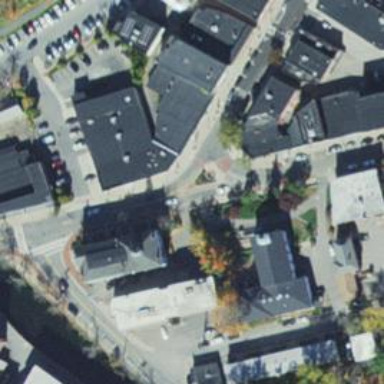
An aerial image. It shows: Town.